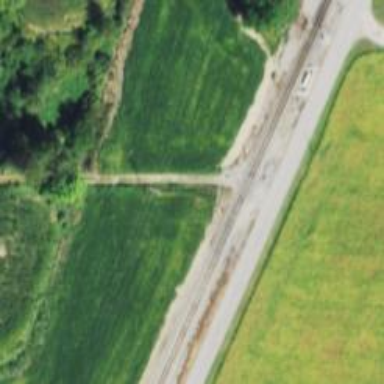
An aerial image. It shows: Railway level crossing.